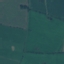
Label: Pasture